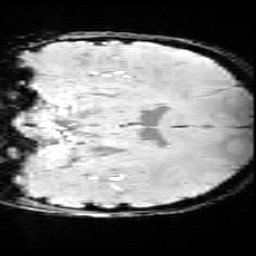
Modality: SWI
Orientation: coronal
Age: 12
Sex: female
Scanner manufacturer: siemens
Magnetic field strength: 3 T
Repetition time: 0.027 s
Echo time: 0.02 s